Question: I'm attempting to follow the example located <URL> but get an javax.xml.bind.PropertyException. I receive this exception because of the following line of code:
'''
marshaller.setProperty(MarshallerProperties.MEDIA_TYPE, "application/json");
'''
I have literally copy/pasted the example listed above so my code is exactly what you see there. Searching SO and Google for this has not been helpful, and thought I'd bring this to the geniuses at SO for some help. Any help would be most appreciated, (de)serialization with JSON and XML with json.org, Jackson, and JAXB has turned into a black and bottomless pit that has consumed almost a month of my life.
My first impression was that I wasn't properly specifying the eclipselink runtime (<URL> but that didn't produce a solution.
Stacktrace:
'''
Exception in thread "main" javax.xml.bind.PropertyException: name: eclipselink.media-type value: application/json
at javax.xml.bind.helpers.AbstractMarshallerImpl.setProperty(AbstractMarshallerImpl.java:358)
at com.sun.xml.internal.bind.v2.runtime.MarshallerImpl.setProperty(MarshallerImpl.java:527)
at HelloWorld.main(HelloWorld.java:17)
'''
This is what I'm doing,

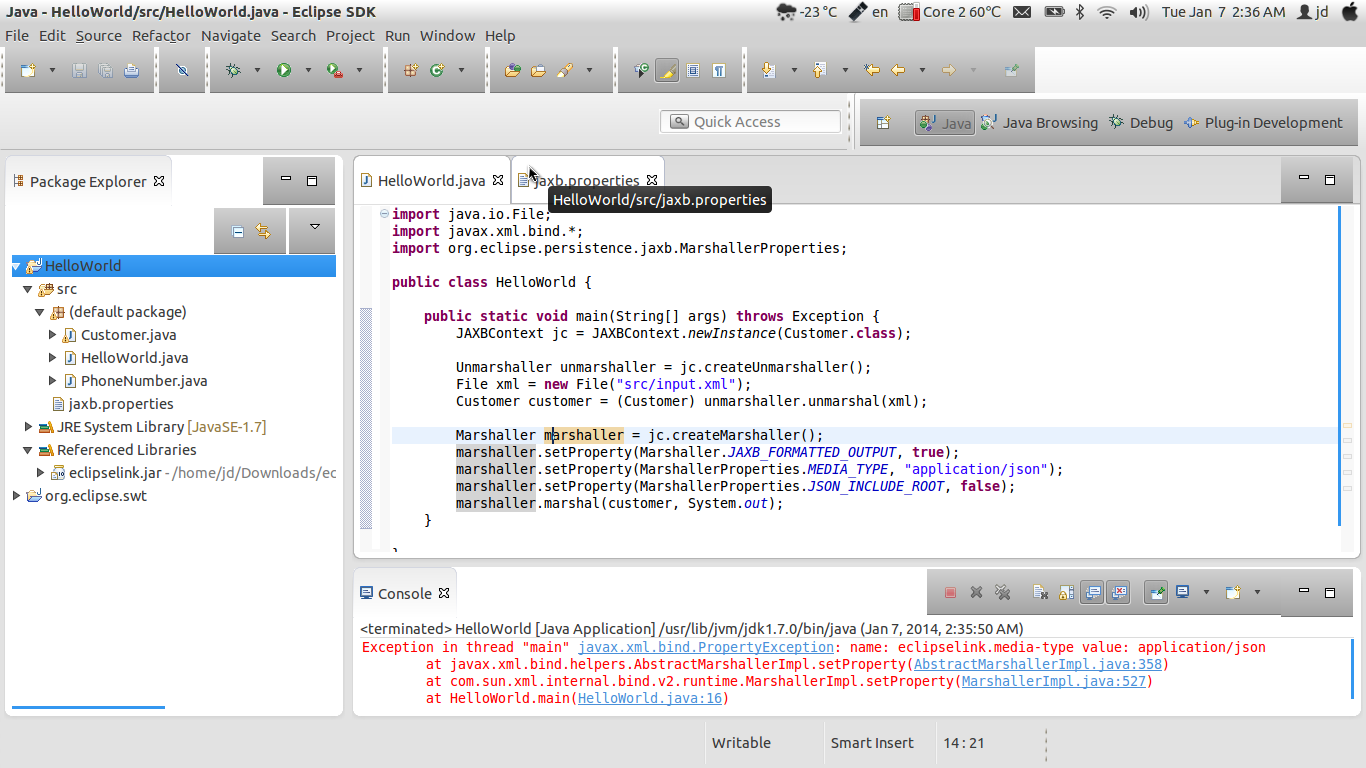
Answer: You need to have the EclipseLink jars (2.4.0 or newer) on your class path, and a 'jaxb.properties' file in the same package as the classes used to bootstrap the'JAXBContext' with the following entry:
'''
javax.xml.bind.context.factory=org.eclipse.persistence.jaxb.JAXBContextFactory
'''
Below is a link to an example on GitHub that you can run to see everything working:
- <URL>